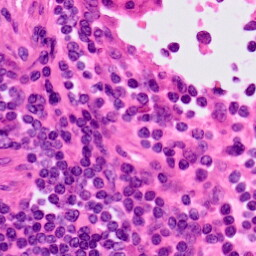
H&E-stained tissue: Lung